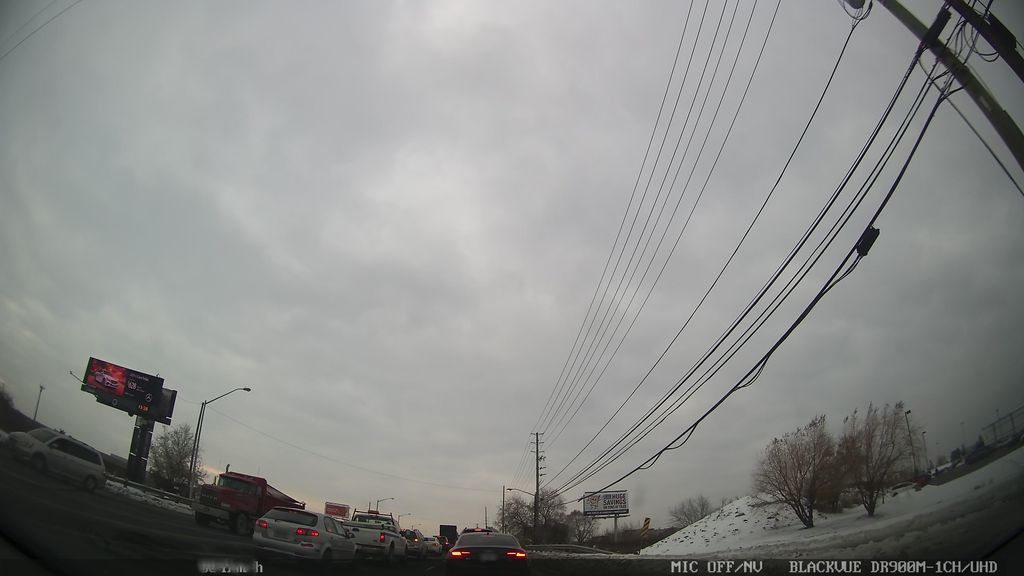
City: toronto